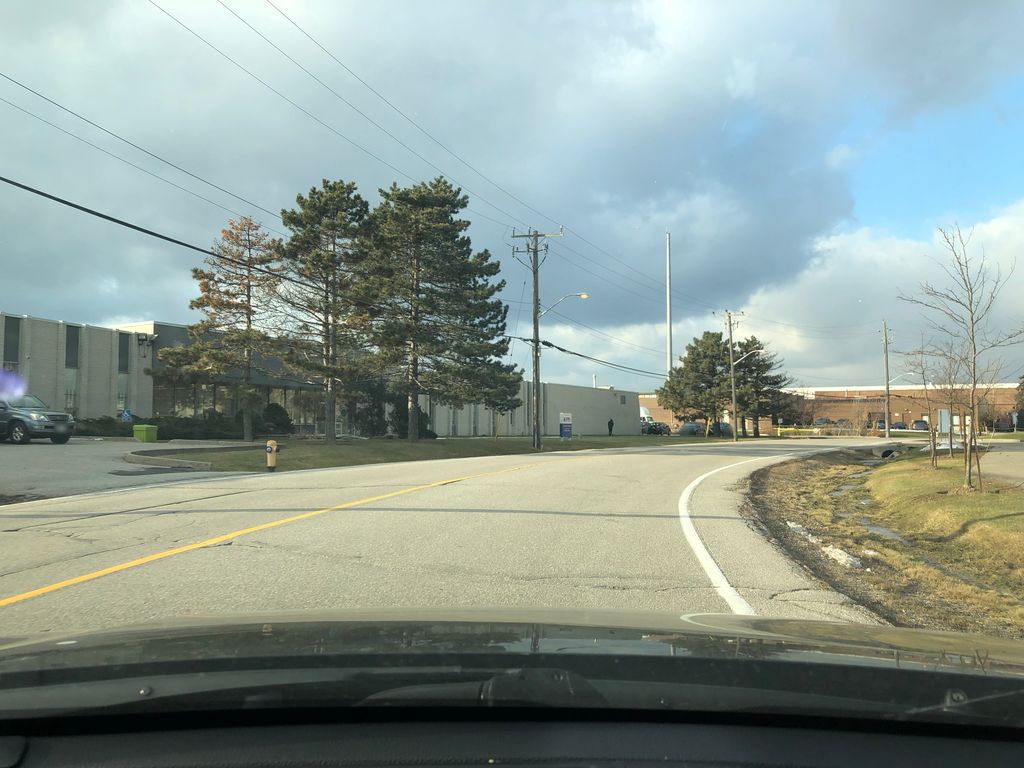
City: toronto